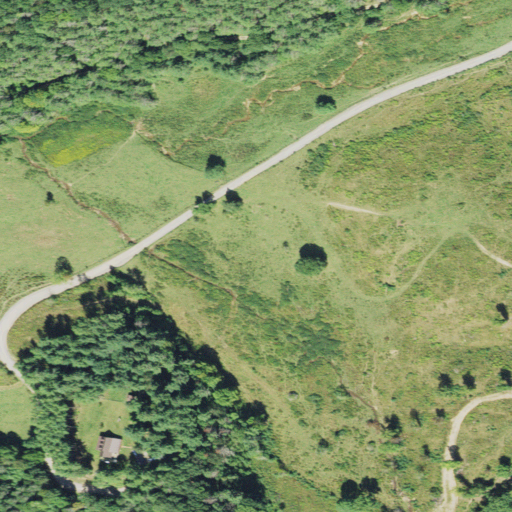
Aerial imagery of valley in West Virginia named Burr Valley containing open development, shrub, evergreen forest, grassland, woody wetlands, herbaceous wetlands, pasture, mixed forest, deciduous forest, medium intensity development, and low intensity development